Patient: sex F, age 48
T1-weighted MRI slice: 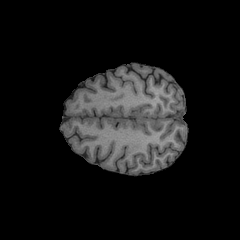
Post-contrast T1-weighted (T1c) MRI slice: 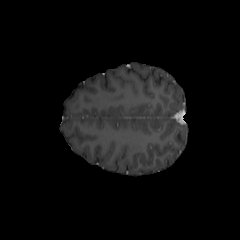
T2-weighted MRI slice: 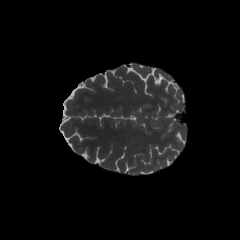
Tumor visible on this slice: no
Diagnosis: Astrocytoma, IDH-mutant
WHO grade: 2